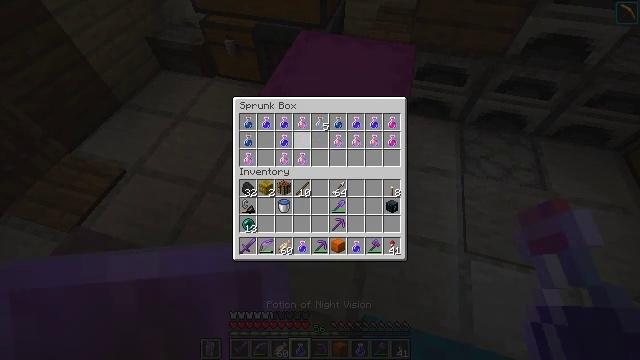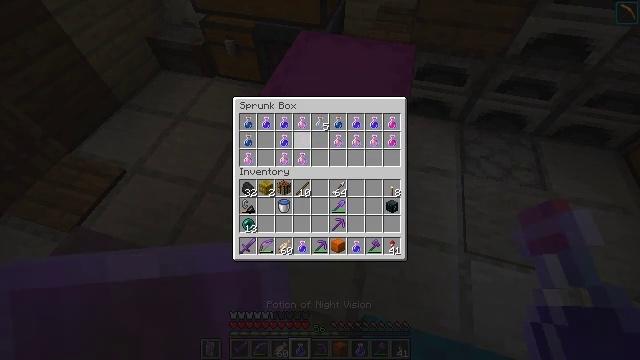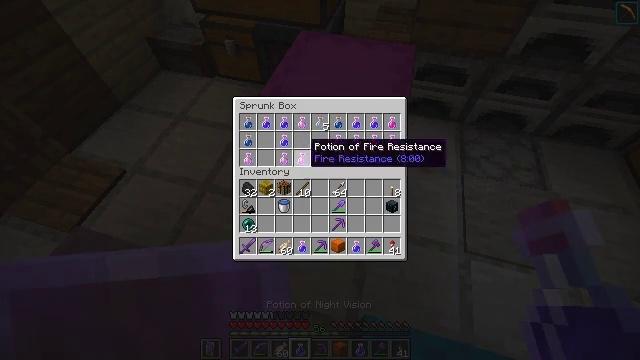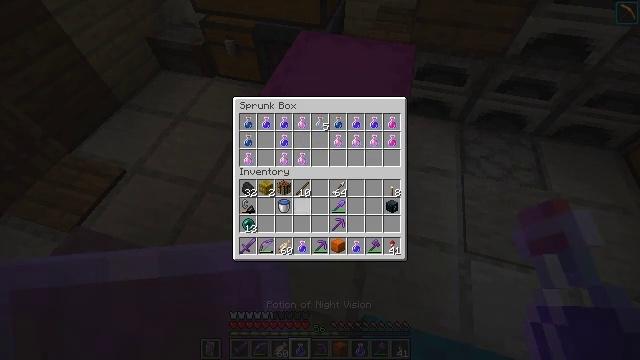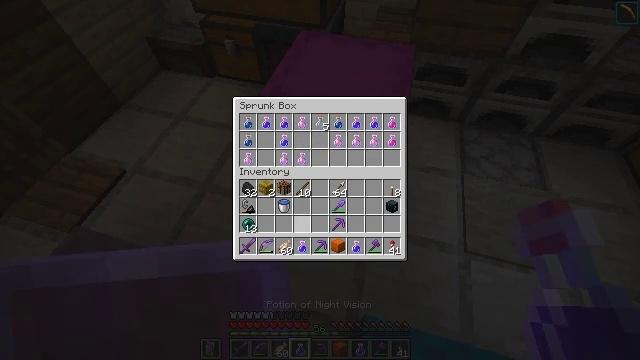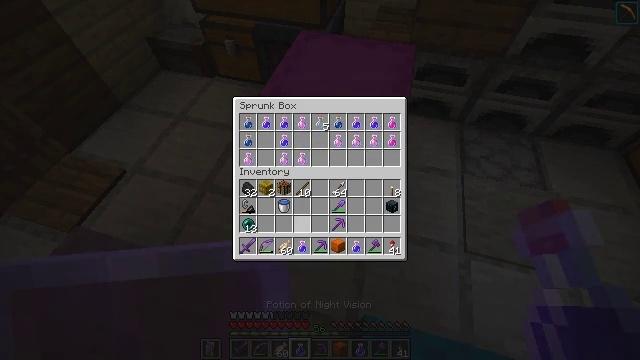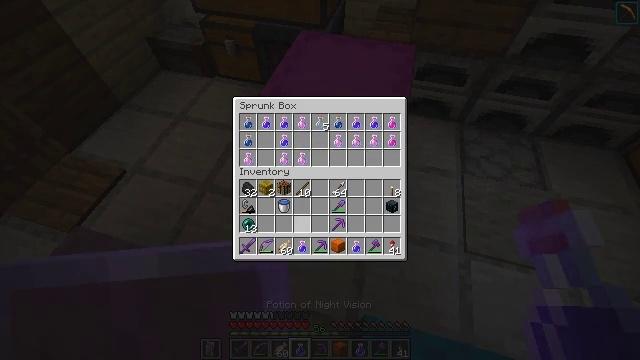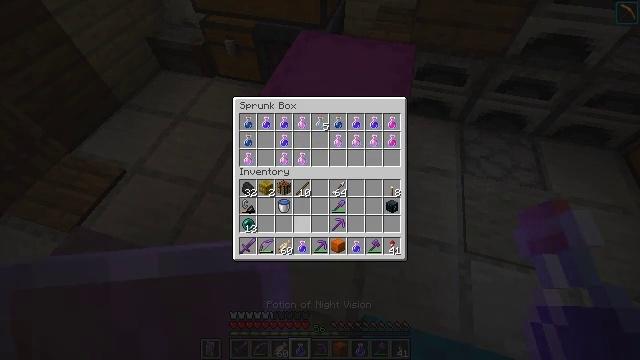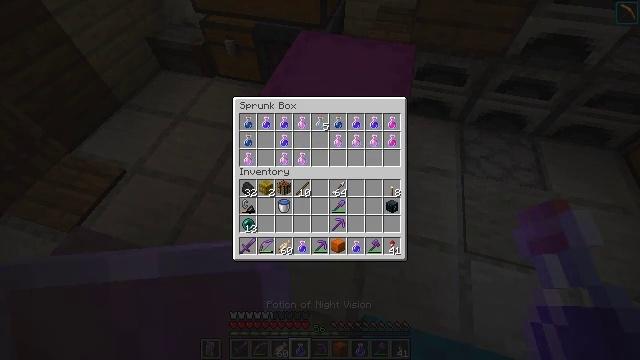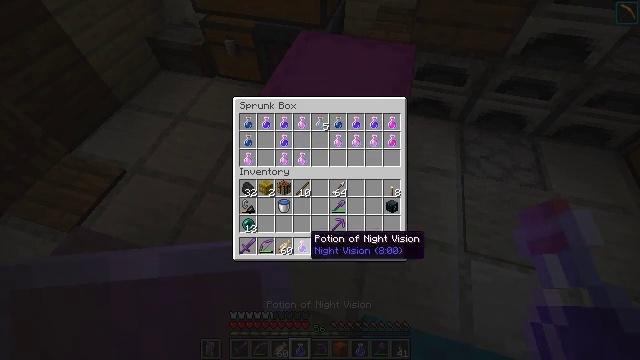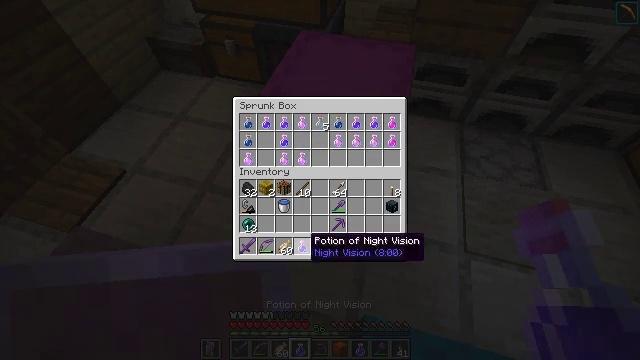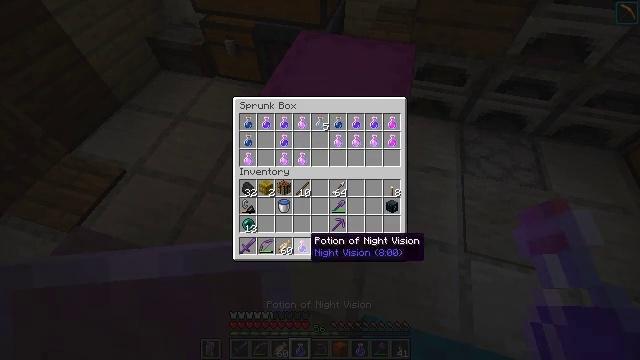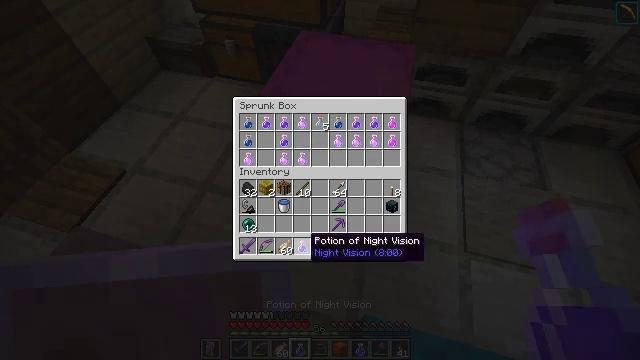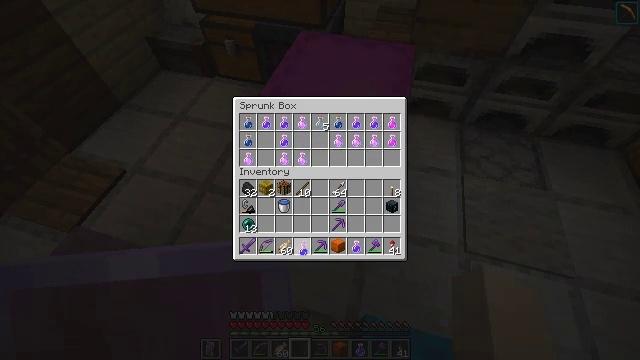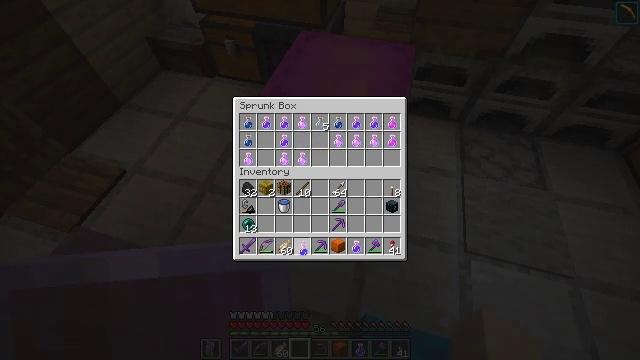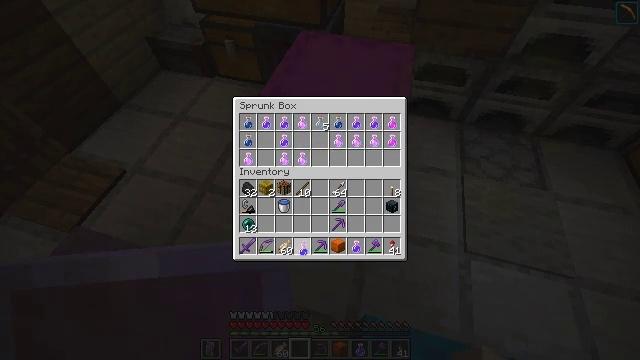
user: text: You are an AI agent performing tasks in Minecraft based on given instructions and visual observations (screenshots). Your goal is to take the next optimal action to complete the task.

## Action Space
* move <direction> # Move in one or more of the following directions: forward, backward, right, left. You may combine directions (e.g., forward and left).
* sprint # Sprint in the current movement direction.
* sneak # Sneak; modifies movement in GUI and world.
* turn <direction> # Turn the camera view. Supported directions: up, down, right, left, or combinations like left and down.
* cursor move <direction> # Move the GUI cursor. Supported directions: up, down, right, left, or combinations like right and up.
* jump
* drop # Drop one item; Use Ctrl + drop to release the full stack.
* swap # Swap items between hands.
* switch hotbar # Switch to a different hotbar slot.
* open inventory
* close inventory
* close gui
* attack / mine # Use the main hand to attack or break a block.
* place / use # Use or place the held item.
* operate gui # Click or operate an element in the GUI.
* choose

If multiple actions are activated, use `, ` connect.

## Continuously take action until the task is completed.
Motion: motion action
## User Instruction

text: Mine the magenta shulker box.
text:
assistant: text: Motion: no_op
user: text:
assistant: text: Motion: turn down
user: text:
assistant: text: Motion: turn down
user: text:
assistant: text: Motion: turn down
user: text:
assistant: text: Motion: no_op
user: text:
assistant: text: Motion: no_op
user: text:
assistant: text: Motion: no_op
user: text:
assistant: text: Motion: no_op
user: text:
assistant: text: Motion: turn down
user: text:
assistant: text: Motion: no_op
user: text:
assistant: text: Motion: no_op
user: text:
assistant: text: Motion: no_op
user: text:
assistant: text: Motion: attack / mine
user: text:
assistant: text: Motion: attack / mine
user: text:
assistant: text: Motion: attack / mine
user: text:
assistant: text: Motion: turn right
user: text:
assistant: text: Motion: turn right and up
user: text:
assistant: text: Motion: turn right and up
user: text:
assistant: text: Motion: no_op
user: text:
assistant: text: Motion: no_op
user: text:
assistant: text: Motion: no_op
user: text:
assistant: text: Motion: no_op
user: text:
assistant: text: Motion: no_op
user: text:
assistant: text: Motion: no_op
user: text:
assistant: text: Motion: no_op
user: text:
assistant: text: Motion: attack / mine
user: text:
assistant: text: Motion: attack / mine
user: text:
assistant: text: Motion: attack / mine
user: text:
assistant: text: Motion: no_op
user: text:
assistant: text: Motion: no_op